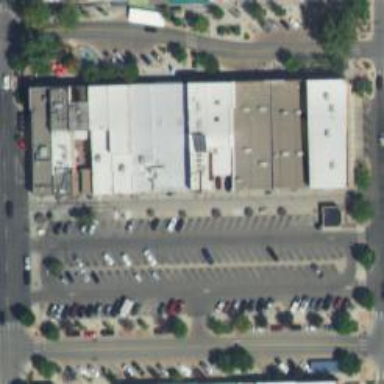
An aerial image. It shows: Parking space is available.